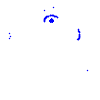
Particle: pion